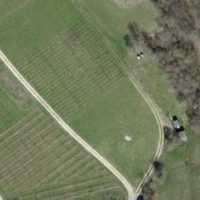
EUNIS habitat code: 52
Species observed at this site:
Nemobius sylvestris
Chorthippus brunneus
Chorthippus biguttulus